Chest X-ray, AP view. Patient: 29 years old, sex F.
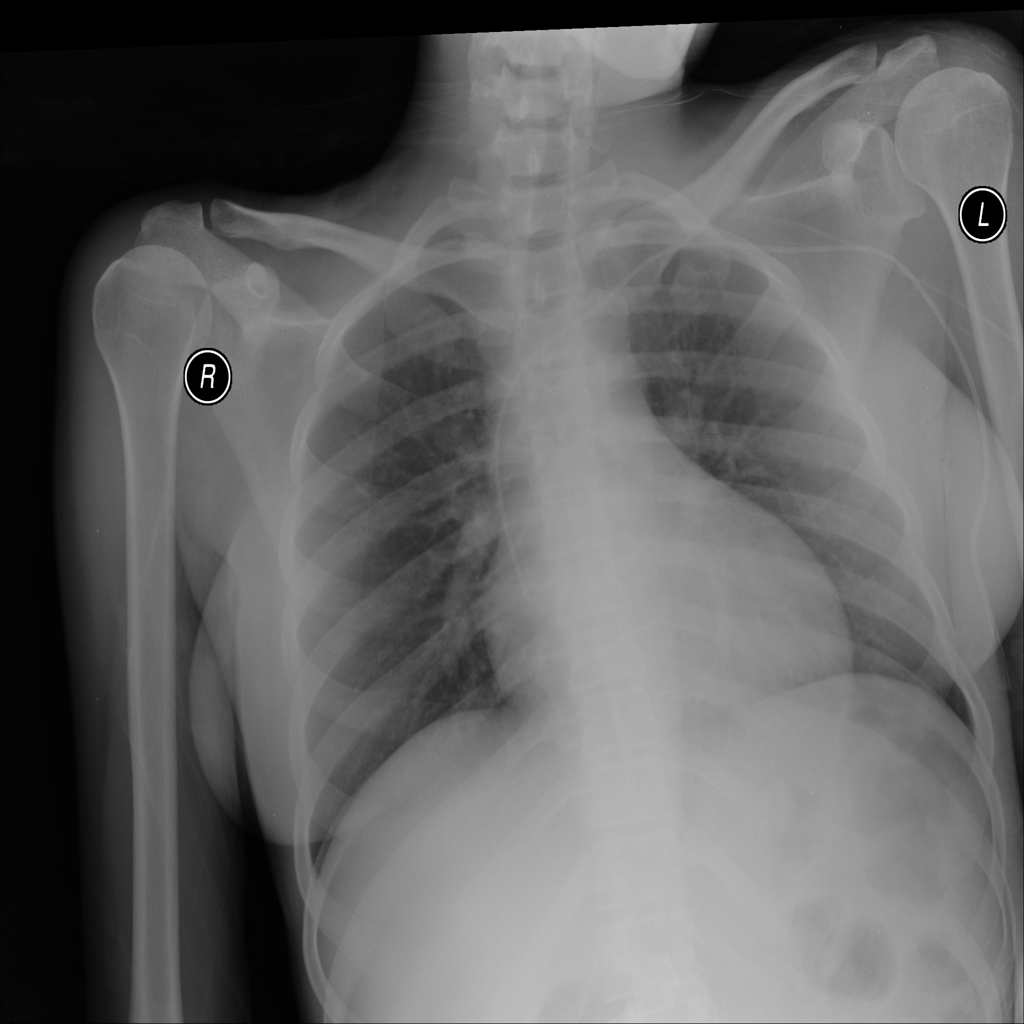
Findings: No Finding